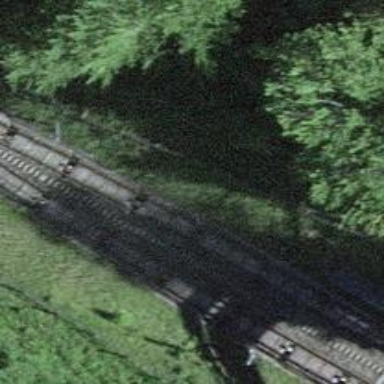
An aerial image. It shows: Funicular railway.